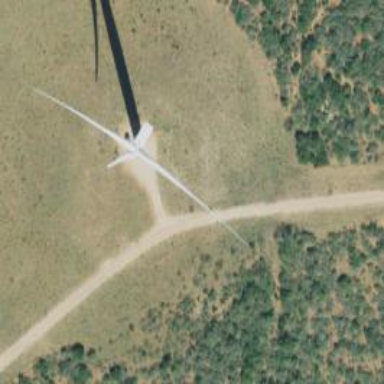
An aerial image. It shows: Wind turbine generator that utilizes wind as its source for generating electricity. It is of the horizontal axis type.